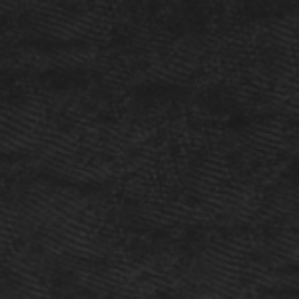
Label: frost